Question: I have an '<a>' surrounding a '<div>' which also has some images, a '<h2>' and a paragraph of text. The '<a>''s all are 'inline-block'. Whenever the H2 extends on to two lines the next '<a>' is offset. Below is a screenshot.

HTML:
'''
<a href="#">
<div>
<div class="imgOverflow">
<img src="/hello/there">
</div>
<h2>This is the title</h2>
<p>This is a paragraph</p>
</div>
</a>
'''
CSS:
'''
a {
display:inline-block;
font-size:16px;
border:1px solid grey;
width:260px;
margin:5px;
color:black;
overflow: hidden;
}
div {
display:block;
padding:5px;
width:250px;
height:300px;
}
p {
font-size:12px;
text-align:justify;
}
h2 {
margin:5px 0 10px 0;
font-family: Helvetica Neue, Helvetica, Arial, sans-serif;
}
.imgOverflow {
margin:-5px 0 0 -5px;
width:260px;
padding:0;
overflow:hidden;
height:130px;
display:block;
}
'''
If anybody knows some sort of CSS property to avoid this that would be extremely helpful. Thank you.
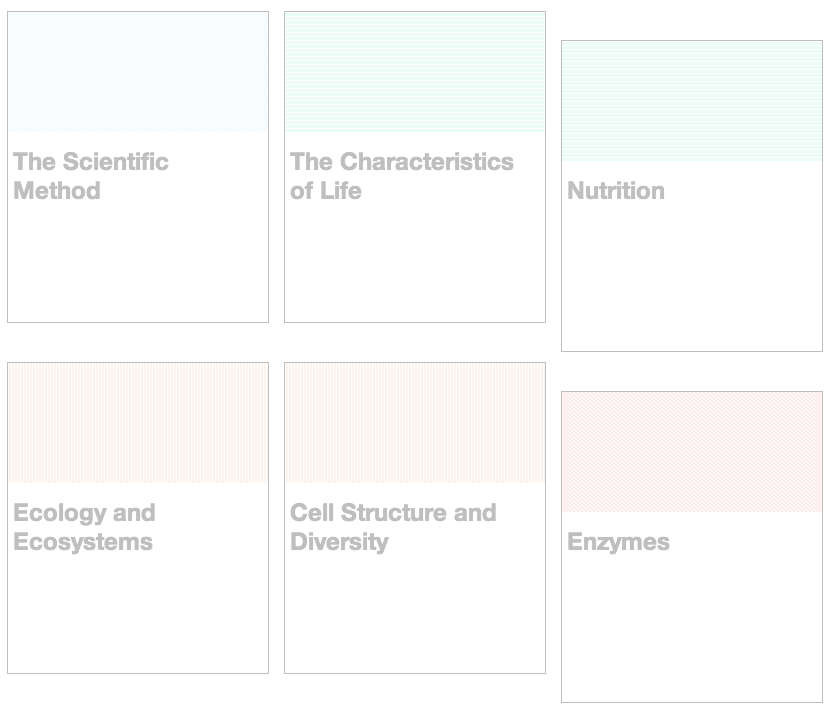
Answer: I guess that's because your 'a' element is vertically aligned to bottom and your some of your 'h2' elements are spanning across two lines while the last ones are only one line. Try this:
'''
a {
display:inline-block;
font-size:16px;
border:1px solid grey;
width:260px;
margin:5px;
color:black;
overflow: hidden;
vertical-align: top; /* Notice this line */
}
'''
<URL>
This edit comes after imray's question.
I've tested the code once again in Ubuntu 12.04 LTS - Chrome 33.0.1750.152 after almost 2 years this question has been replied, and found out that - now - when you remove 'vertical-align' property the code tends to work as well. However, together with that if you remove the 'overflow' property then you will see that display breaks.
Now, imagine the following case:
'''
This is our container:
------------------------------------------------
| Element 2: |
| Element 1: -------------------- |
| ------------- | Lorem ipsum dolor| |
| | Lorem ips | | sit amet | |
| ------------- -------------------- |
------------------------------------------------
'''
When default values are on 'element 1' and 'element 2' will be aligned to the baseline of their container and this baseline changes - obviously - according to the height of the container, which at the end gets determined by the height of their children - if otherwise not specified.
Apparently, by the time of writing - as css implementation of browsers tend to change by time, removing 'vertical-align: bottom' and leaving the 'overflow: hidden' seems to make the code work - not tested in other browsers -, but then again simply aligning them to top, should resolve the problem completely because when you align to the top, the elements in the next lines will be aligned to the top of the line.